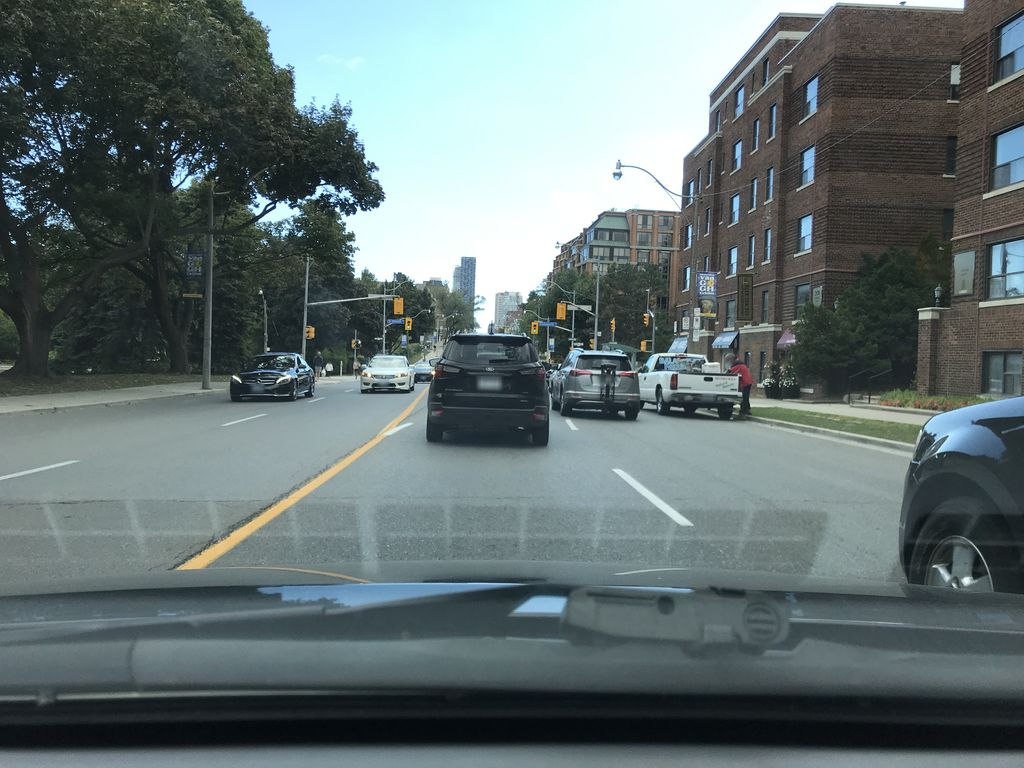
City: toronto